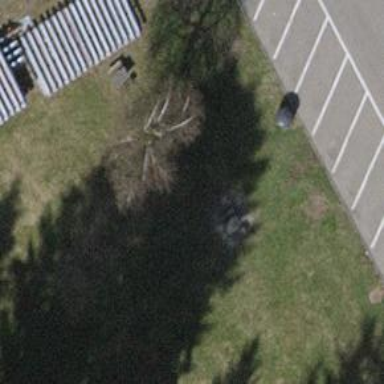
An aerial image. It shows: Picnic table located in leisure land area.